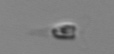
Label: Calciopappus